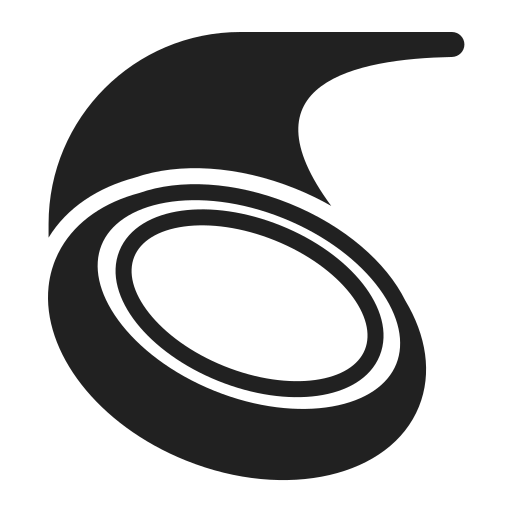
flying disc high contrast